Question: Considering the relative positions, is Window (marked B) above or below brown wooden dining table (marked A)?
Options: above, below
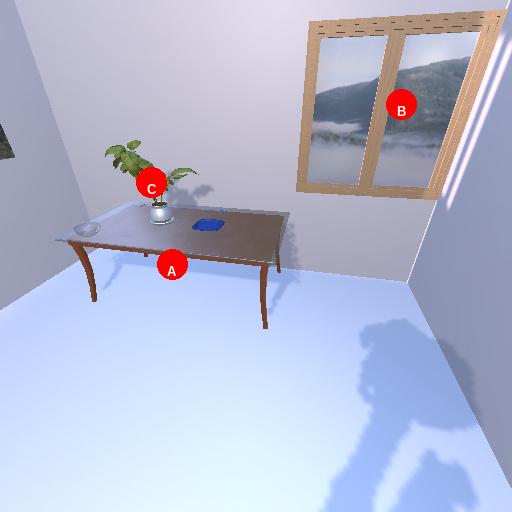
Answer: above